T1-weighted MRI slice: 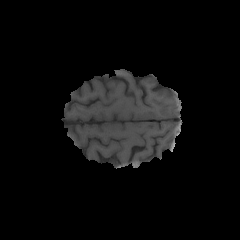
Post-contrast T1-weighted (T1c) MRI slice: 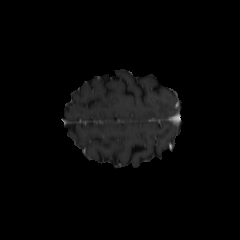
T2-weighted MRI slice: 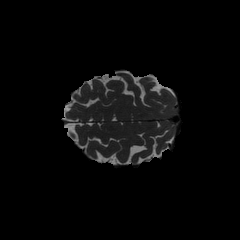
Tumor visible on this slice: no